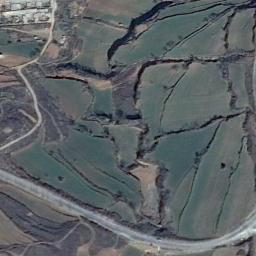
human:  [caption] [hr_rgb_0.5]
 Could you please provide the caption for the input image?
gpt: A large layer of brown and green mixed terraces with several winding narrow paths .

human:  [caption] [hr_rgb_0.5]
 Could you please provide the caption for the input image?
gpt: The green and bare terrace is next to some houses .

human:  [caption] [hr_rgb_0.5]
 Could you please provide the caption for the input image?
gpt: There are four parallel paths between the terraces .

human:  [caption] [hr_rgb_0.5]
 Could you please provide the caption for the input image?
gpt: There are many plants on the terrace .

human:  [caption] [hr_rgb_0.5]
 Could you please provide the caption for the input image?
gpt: There are many green terraces beside a freeway .